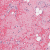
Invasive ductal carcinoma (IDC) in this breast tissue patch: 0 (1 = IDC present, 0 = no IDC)